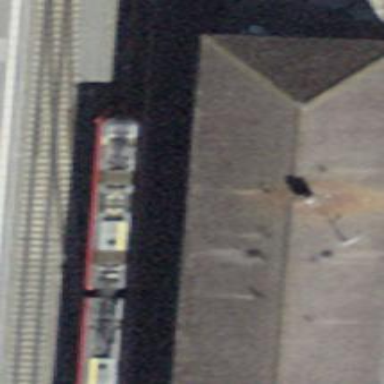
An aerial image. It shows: Train station building.